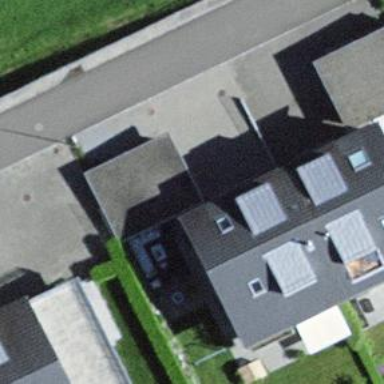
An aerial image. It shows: Garage.